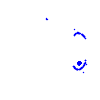
Particle: pion